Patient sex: M
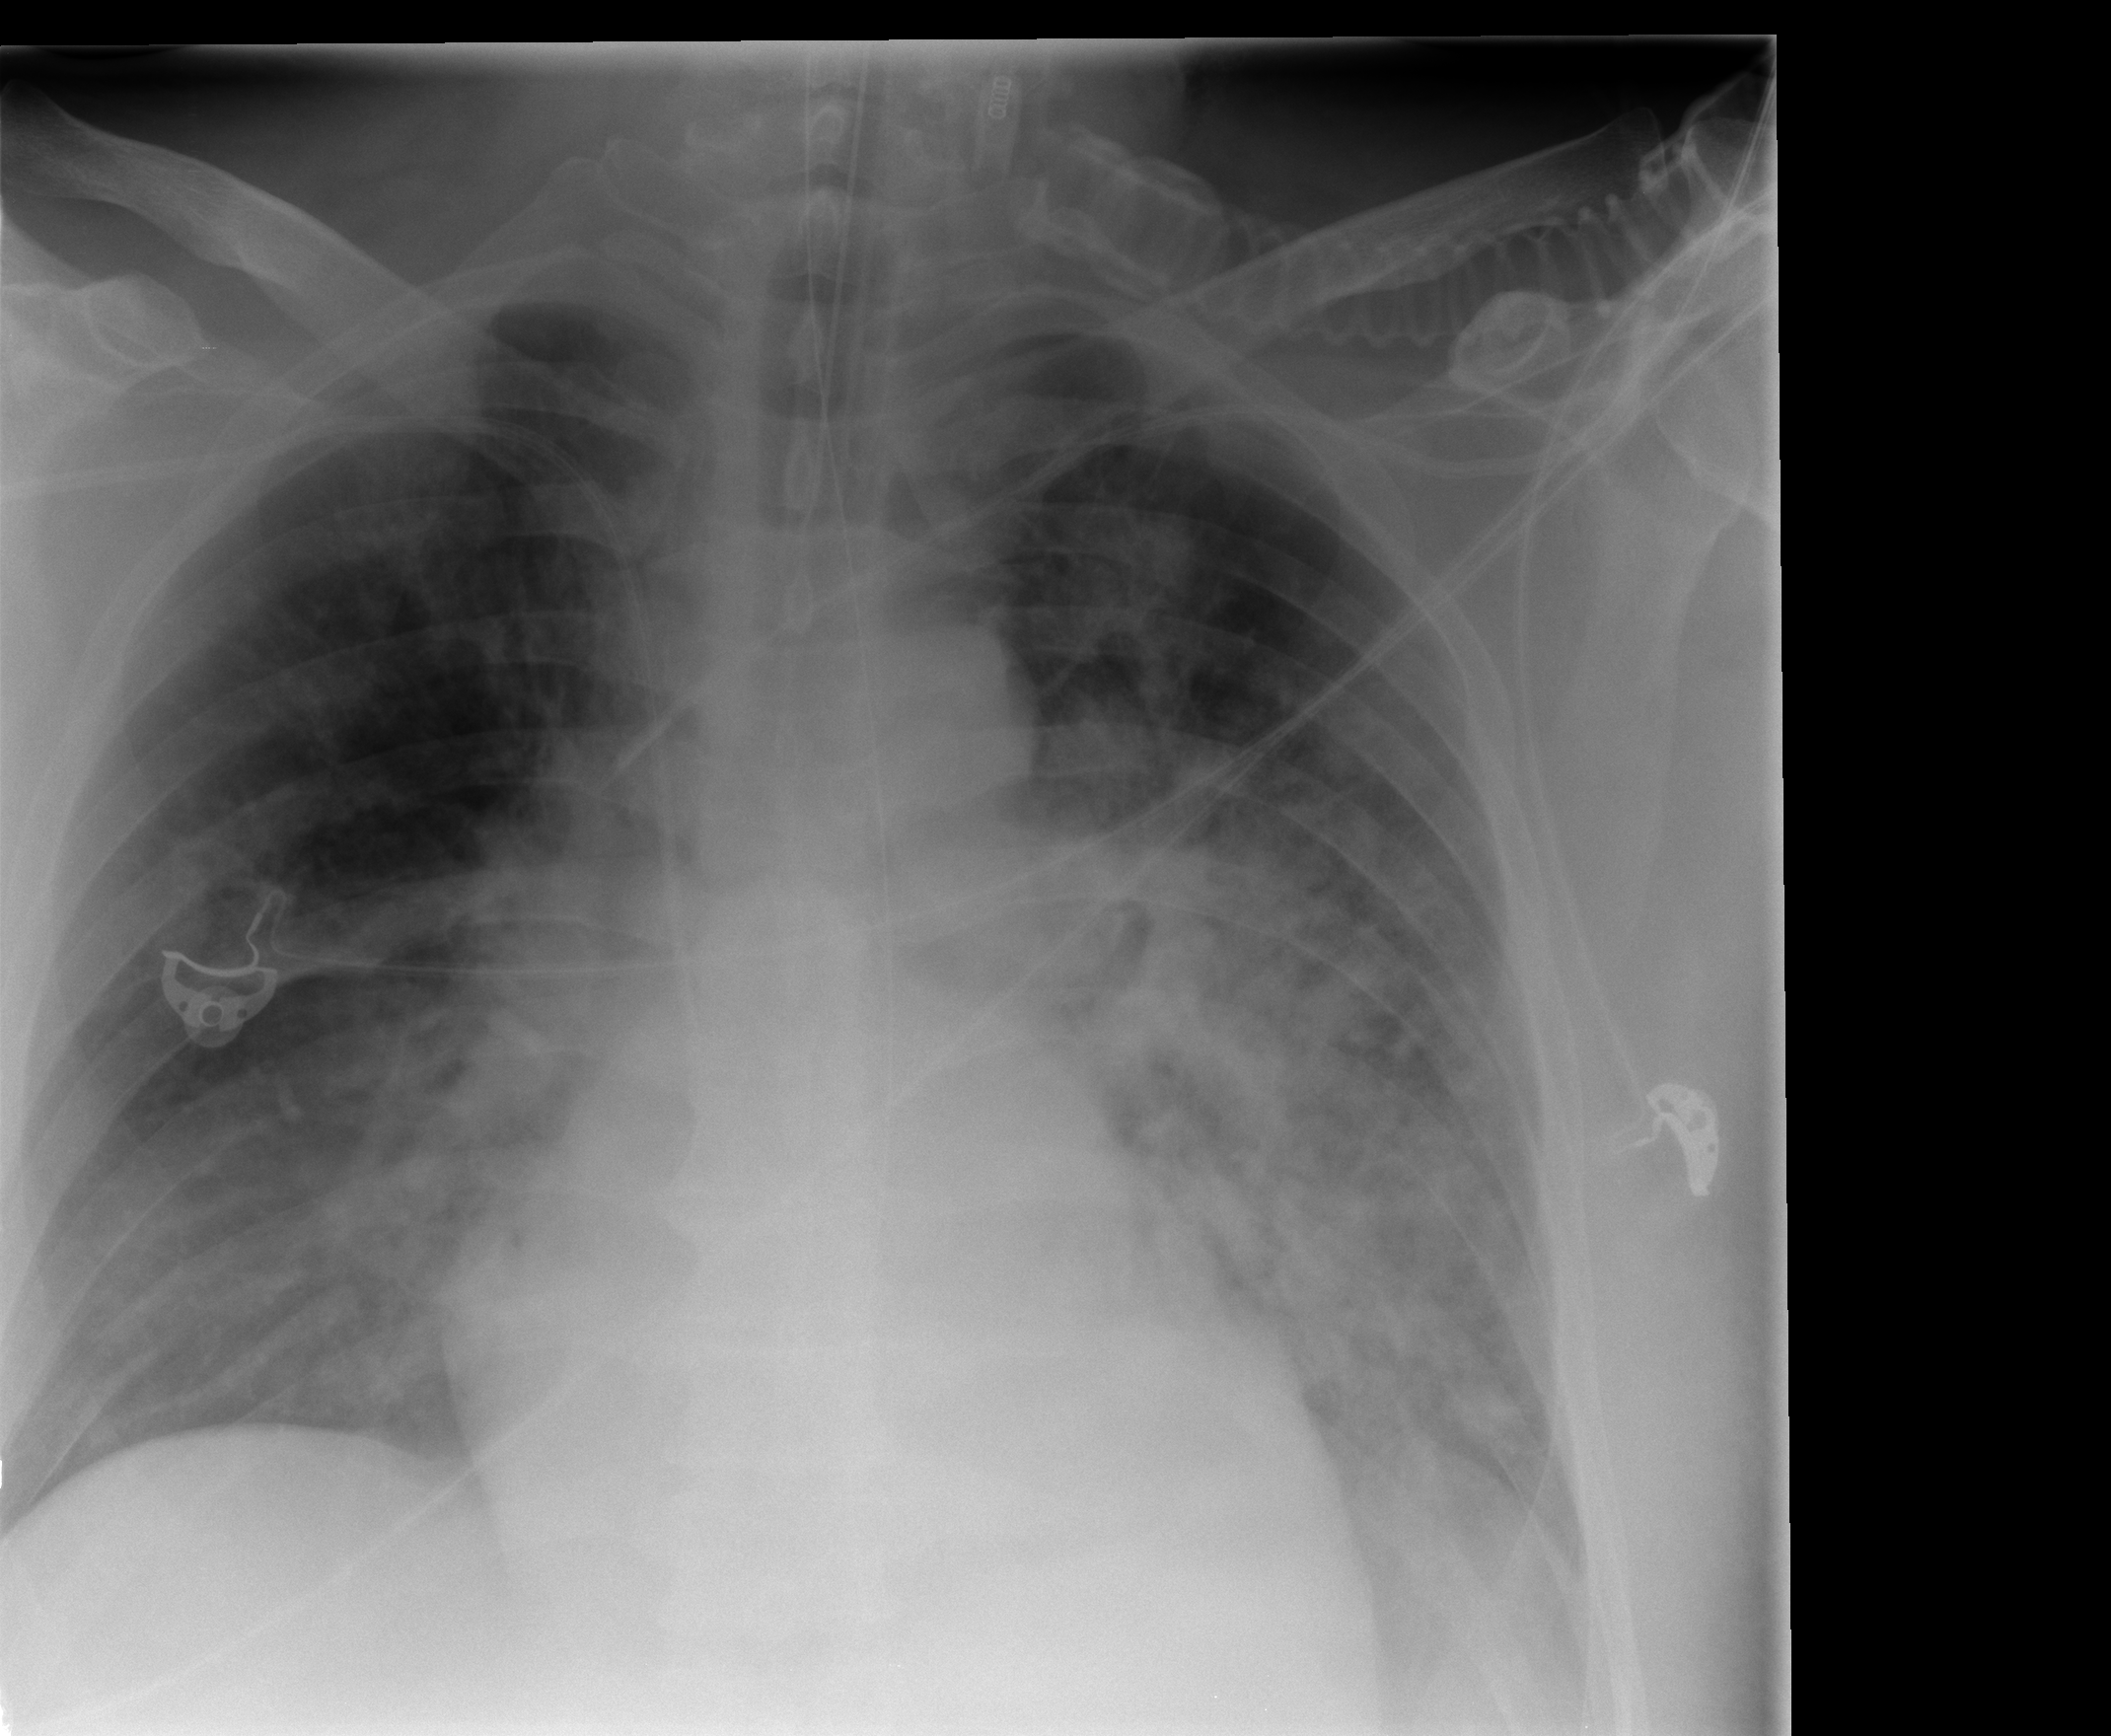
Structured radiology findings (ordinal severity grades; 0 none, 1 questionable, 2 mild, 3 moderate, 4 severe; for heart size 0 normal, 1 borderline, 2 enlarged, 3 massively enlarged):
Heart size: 2
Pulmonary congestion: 2
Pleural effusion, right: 1
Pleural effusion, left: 2
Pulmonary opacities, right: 0
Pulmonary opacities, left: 3
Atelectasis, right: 2
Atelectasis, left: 2